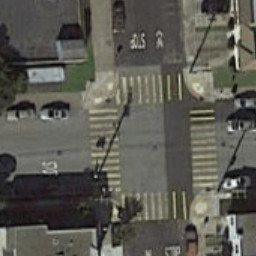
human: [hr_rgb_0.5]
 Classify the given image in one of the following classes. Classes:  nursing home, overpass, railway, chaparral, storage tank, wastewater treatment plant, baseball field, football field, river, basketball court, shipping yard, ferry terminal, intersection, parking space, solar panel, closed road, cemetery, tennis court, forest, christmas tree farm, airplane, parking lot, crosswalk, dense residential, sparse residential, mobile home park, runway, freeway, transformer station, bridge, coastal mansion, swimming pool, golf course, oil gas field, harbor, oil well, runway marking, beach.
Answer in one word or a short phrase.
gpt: crosswalk